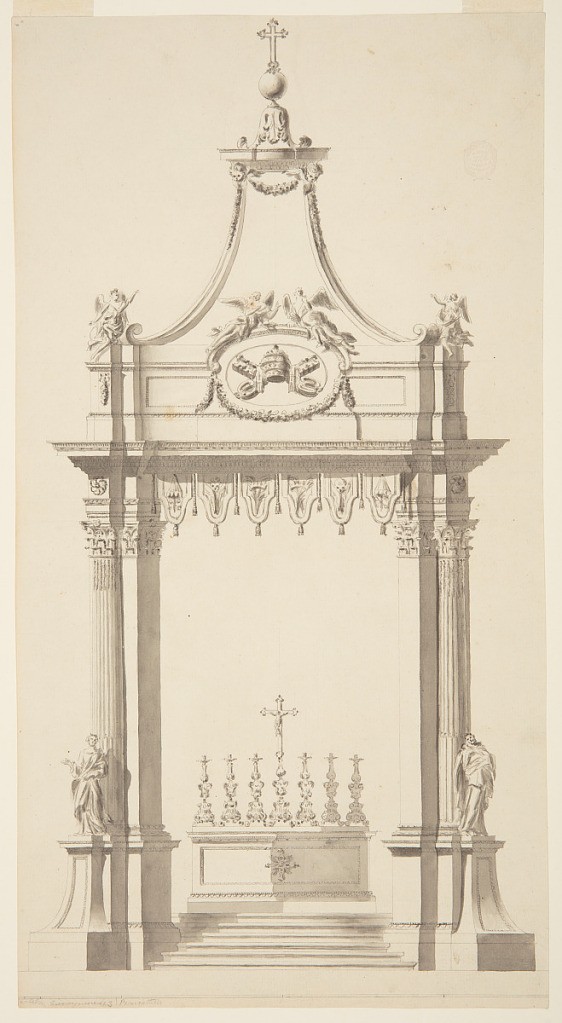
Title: Baldacchino with Papal Ar
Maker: Giuseppe Valadier, Italian, 1762–1839
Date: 1775
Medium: Graphite, gray wash, pen and dark gray ink on cream laid paper
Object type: Drawing
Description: Vertical composition of a papal altar with six steps that lead to a mensa with a crucifix and seven candlesticks. On the sides there are canopy supports which consist of ttwo pilasters and a fluted comumn. Statues of male saints stand in front of the column on pedestals. The entablatures are connected by a frieze of lambrequins, showing the columns supporting the entablature and a voluted, conical roof.